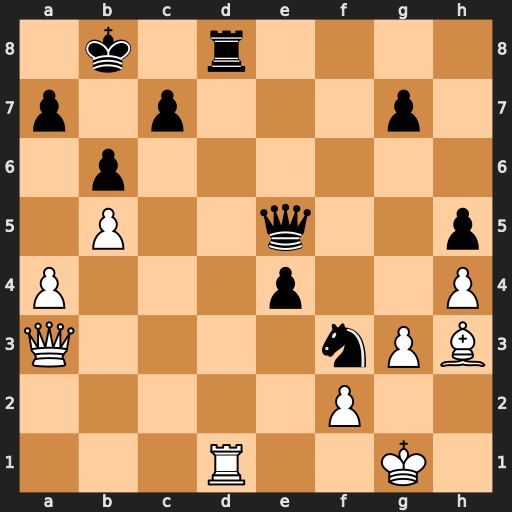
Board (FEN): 1k1r4/p1p3p1/1p6/1P2q2p/P3p2P/Q4nPB/5P2/3R2K1
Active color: w
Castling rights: -
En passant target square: -
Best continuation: Qxf3 Qa1 Rxa1